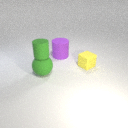
large purple rubber cylinder to the left of small yellow rubber cube